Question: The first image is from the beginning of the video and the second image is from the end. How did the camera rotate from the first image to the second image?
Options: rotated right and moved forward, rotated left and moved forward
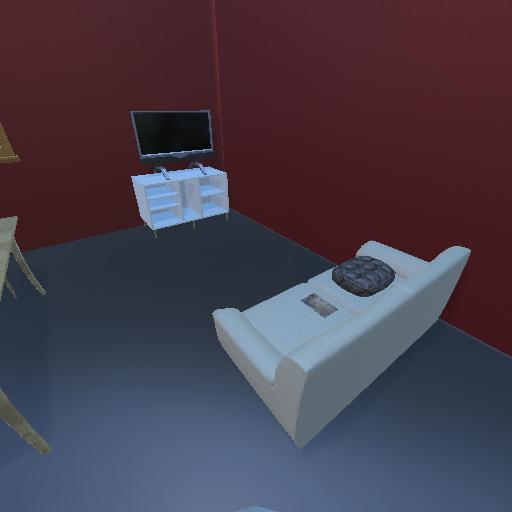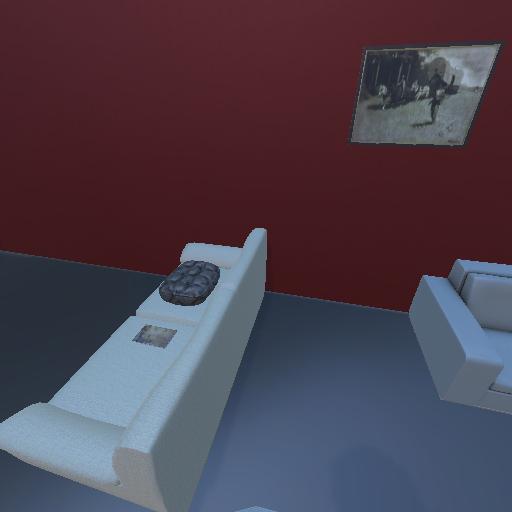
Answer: rotated right and moved forward